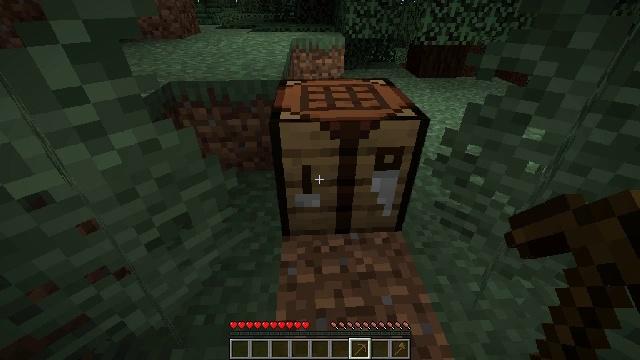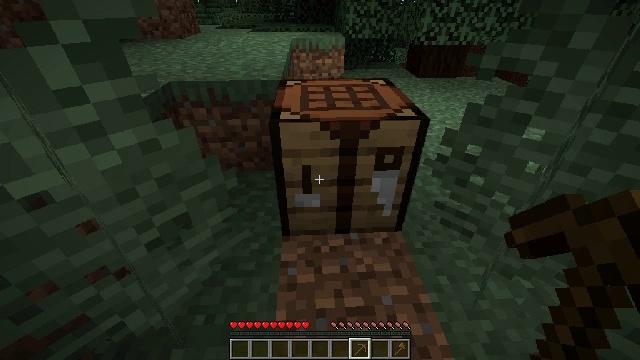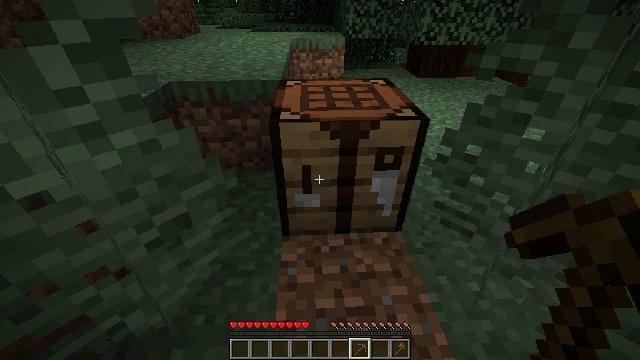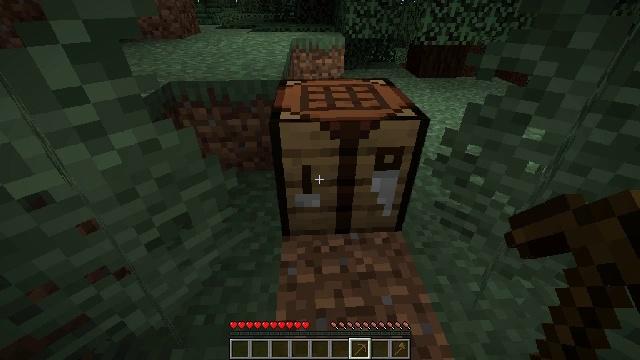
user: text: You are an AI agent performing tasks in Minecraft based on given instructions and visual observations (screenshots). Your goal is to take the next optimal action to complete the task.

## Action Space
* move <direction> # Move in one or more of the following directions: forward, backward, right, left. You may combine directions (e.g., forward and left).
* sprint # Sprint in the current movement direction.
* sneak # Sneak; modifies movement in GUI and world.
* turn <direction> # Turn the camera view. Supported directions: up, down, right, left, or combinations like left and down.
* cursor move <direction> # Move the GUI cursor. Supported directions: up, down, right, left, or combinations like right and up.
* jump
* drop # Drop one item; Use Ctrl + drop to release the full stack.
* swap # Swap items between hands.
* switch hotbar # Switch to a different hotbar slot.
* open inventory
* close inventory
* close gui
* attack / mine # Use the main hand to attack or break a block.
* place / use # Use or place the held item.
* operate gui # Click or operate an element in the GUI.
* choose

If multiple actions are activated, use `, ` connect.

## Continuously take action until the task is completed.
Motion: motion action
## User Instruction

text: Mine the spruce log from the forest.
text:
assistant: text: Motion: no_op
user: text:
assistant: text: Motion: no_op
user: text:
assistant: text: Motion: no_op
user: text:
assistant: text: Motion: no_op
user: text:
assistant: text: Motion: no_op
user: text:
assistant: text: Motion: no_op
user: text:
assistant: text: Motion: no_op
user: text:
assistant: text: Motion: no_op
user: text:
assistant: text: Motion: no_op
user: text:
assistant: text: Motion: no_op
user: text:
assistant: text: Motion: no_op
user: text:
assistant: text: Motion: no_op
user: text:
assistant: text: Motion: no_op
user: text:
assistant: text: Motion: no_op
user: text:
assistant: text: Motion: no_op
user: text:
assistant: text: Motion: no_op
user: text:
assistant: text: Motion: no_op
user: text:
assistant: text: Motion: no_op
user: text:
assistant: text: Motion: no_op
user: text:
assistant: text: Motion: no_op
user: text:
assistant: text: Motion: no_op
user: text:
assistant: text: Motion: no_op
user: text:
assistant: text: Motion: no_op
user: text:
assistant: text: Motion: no_op
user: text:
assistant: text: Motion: no_op
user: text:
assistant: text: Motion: no_op
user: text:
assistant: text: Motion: no_op
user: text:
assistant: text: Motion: no_op
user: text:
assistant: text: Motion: no_op
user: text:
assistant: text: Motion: no_op